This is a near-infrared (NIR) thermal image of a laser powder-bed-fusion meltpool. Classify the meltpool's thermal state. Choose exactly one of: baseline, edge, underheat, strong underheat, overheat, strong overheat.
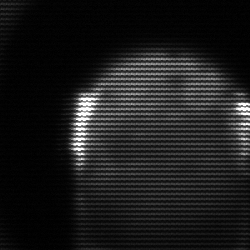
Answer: edge